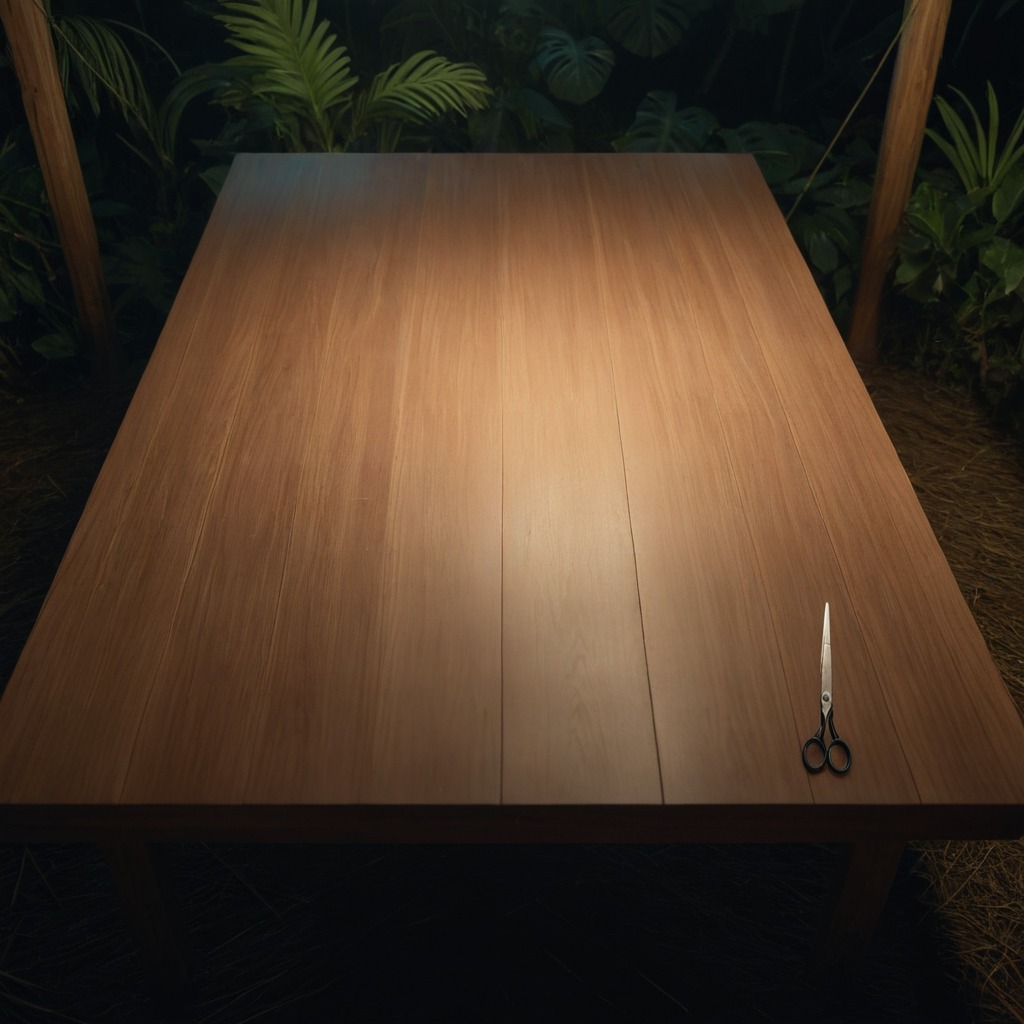
A scissor is lying on the wooden table inside a jungle field workshop tent at night.